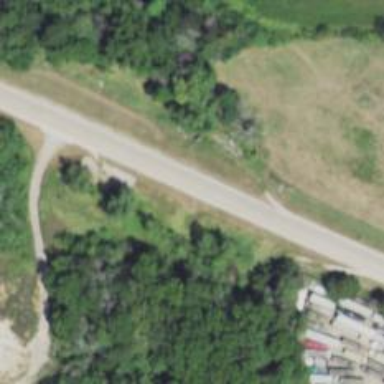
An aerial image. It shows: Primary highway.